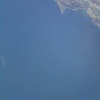
Label: water